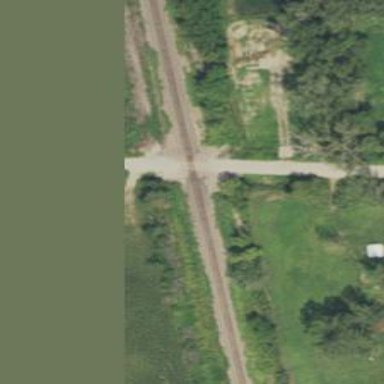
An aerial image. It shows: Single railway track.